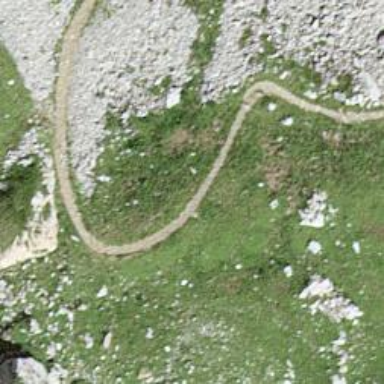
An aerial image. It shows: Path.